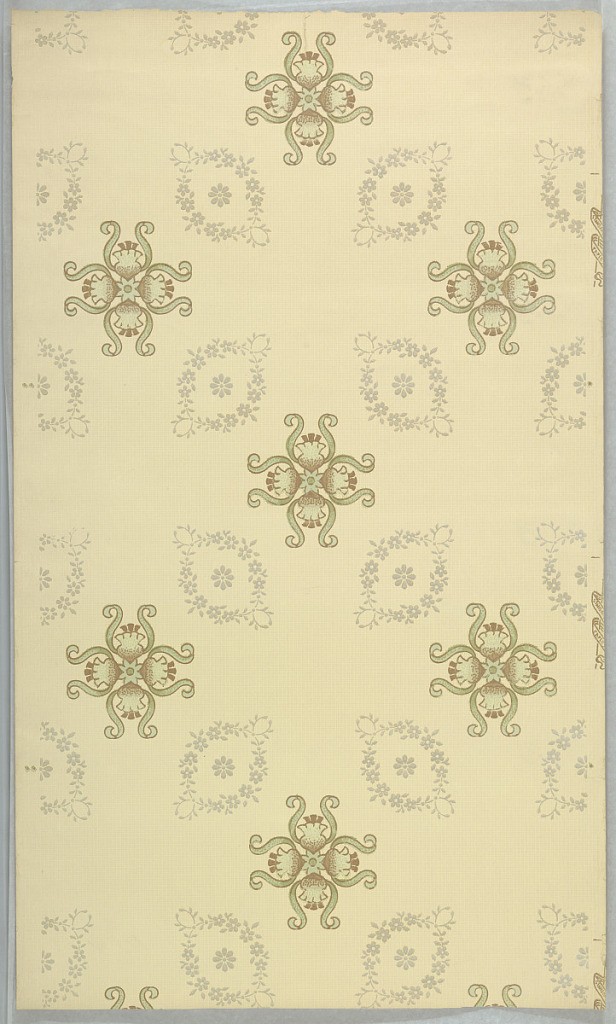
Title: Ceiling paper
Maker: Standard Wall-Paper Company, Standard Wall-Paper Company, Sandy Hill, New York
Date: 1905–1915
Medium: Machine-printed paper
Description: A stylized floral motif forming a quatrefoil-like design. This is centered between four ovoid foliate wreaths. Printed in brown and green on light yellow ground.